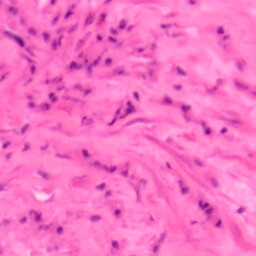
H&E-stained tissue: Colon